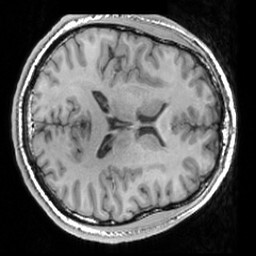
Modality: T1w
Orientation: axial
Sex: male
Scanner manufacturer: siemens
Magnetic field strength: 3 T
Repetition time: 1.63 s
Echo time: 0.00311 s